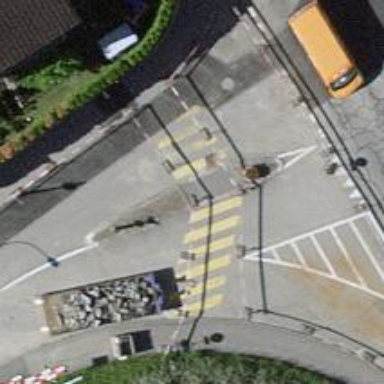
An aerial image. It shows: Zebra crossing with pedestrian island.